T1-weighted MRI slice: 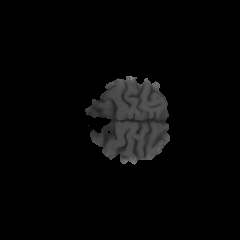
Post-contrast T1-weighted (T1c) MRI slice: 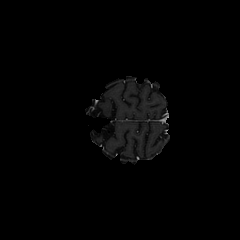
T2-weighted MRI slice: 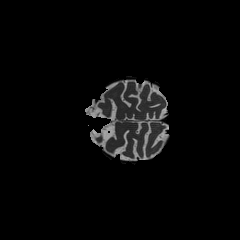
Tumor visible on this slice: no